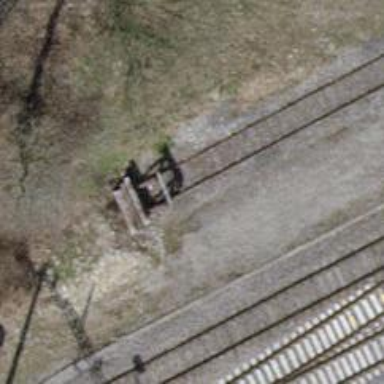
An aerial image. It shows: Railway buffer stop.